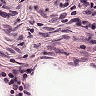
Metastatic tissue present: no